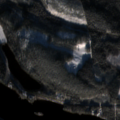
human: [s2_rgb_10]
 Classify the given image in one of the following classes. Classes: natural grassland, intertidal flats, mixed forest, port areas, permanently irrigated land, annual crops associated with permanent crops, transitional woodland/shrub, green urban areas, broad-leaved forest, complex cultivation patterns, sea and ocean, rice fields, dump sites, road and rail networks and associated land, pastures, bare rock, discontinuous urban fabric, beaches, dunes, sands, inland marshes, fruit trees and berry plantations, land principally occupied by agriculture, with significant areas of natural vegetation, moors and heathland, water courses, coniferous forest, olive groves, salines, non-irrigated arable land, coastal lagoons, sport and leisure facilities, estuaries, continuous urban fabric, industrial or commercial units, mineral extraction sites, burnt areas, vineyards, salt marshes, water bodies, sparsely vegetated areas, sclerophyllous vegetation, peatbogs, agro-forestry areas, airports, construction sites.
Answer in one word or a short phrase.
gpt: coniferous forest, mixed forest, water bodies